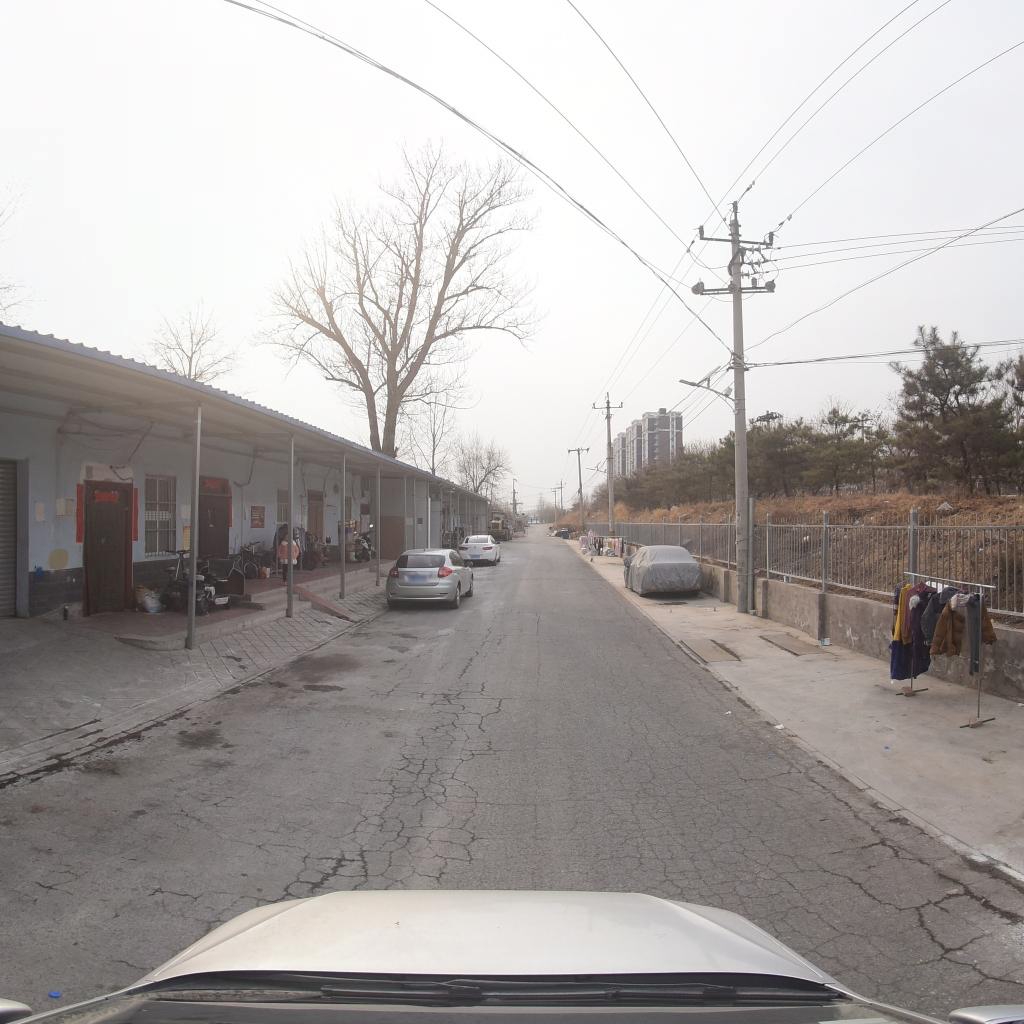
Region: Fengtai
Road damage annotations: alligator crack